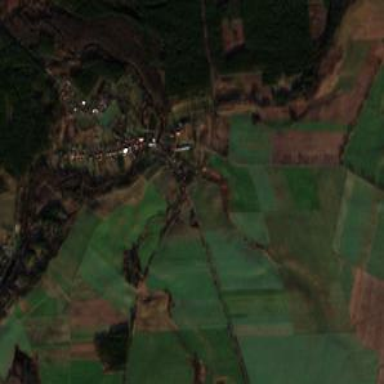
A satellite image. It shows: Village.